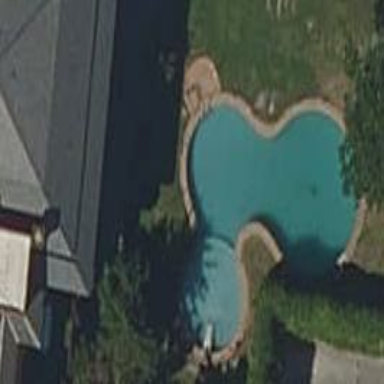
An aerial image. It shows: Swimming pool located in leisure land.